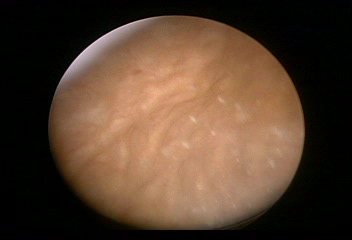
Modality: WLC
Class: Normal mucosa
Bladder cancer association: No